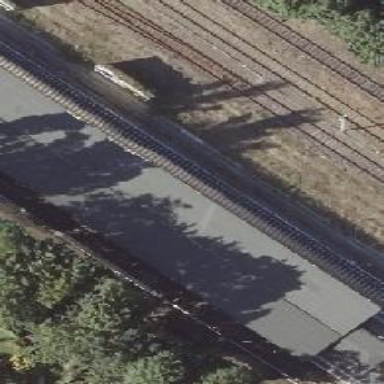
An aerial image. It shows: Light rail railway line with electrified rail running along embankment.